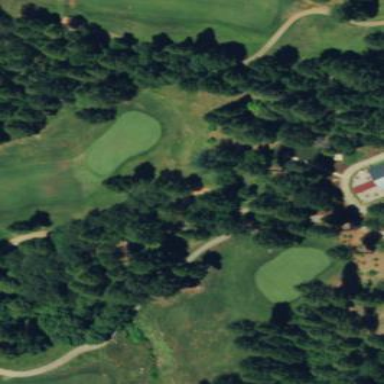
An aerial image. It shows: Golf rough area.